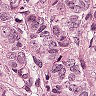
Metastatic tissue present: yes